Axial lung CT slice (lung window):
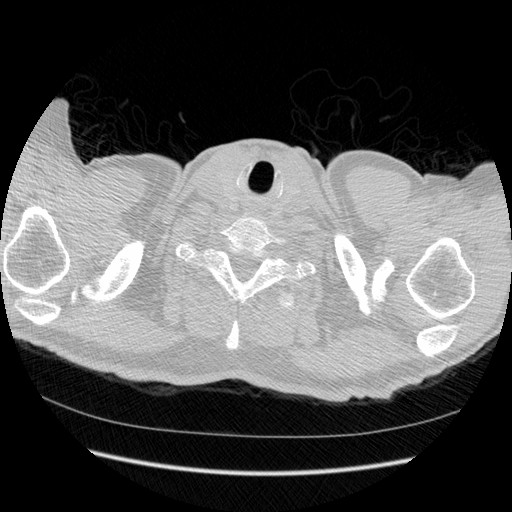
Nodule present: no